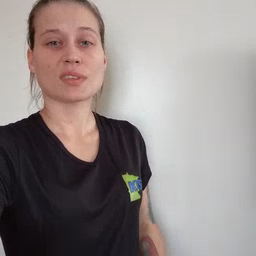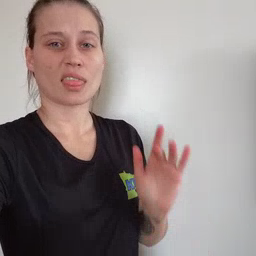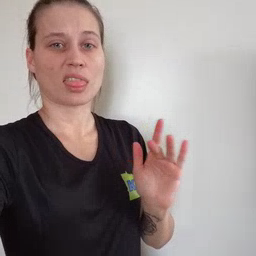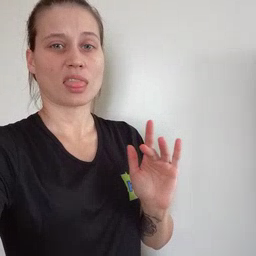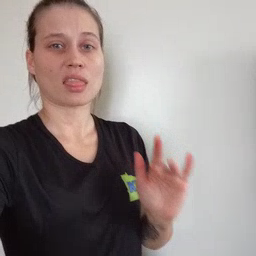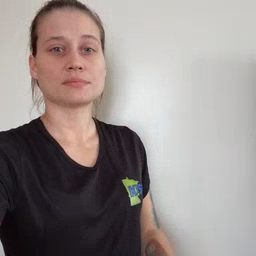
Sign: yucky